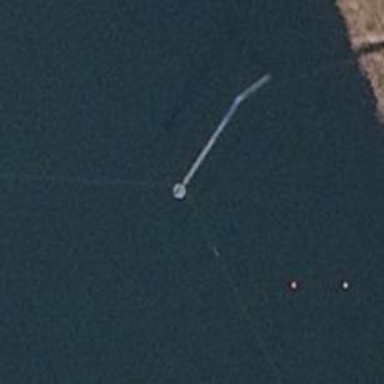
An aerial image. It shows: Pylon used for aerialway.